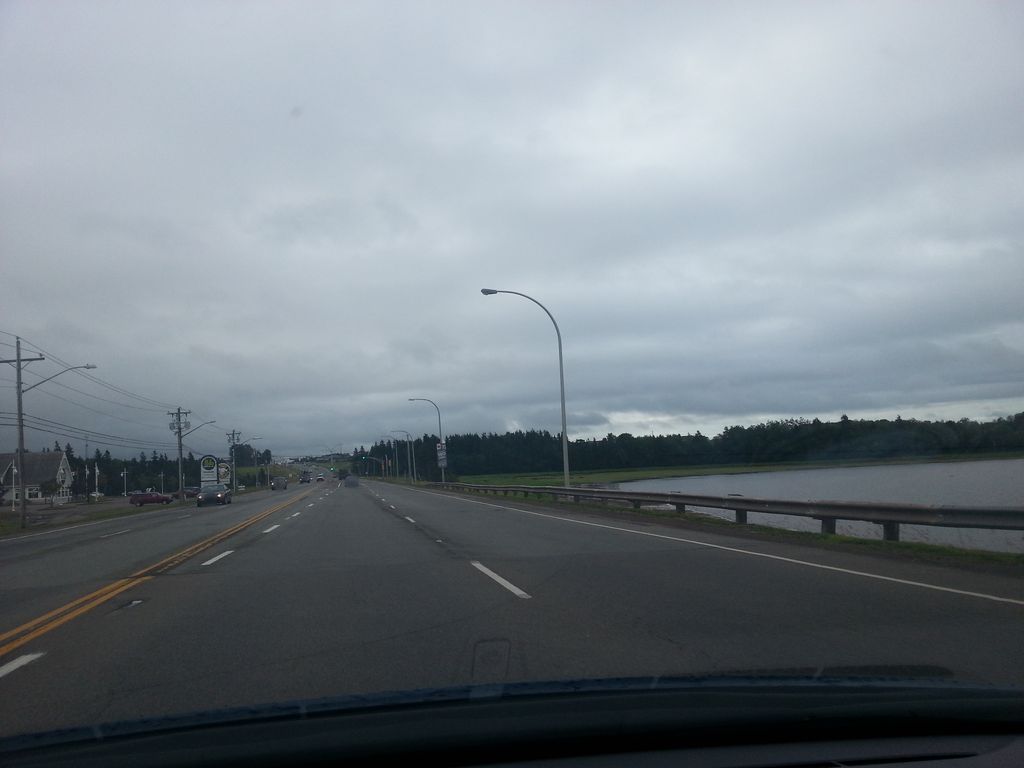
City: charlottetown